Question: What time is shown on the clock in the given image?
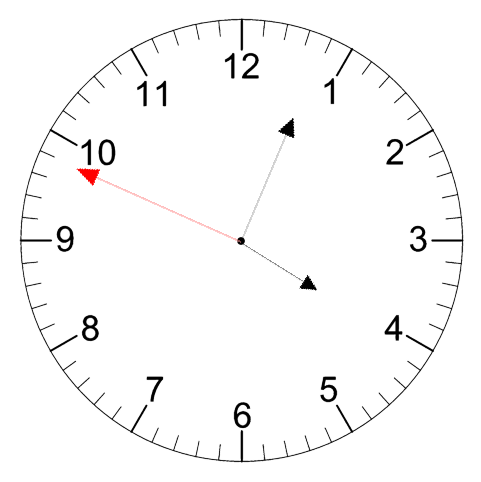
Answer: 04:03:49